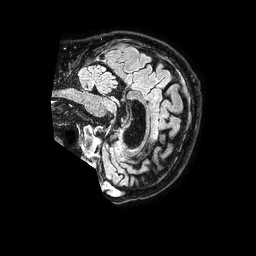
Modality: FLAIR
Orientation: sagittal
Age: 51
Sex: male
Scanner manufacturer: philips
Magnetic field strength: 1.5 T
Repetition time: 4.8 s
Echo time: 0.3 s